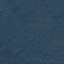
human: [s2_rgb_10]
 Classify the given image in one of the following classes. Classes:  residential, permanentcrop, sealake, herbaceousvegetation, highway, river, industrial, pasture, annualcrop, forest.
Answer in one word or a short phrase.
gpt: Forest